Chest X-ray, PA view. Patient: 61 years old, sex F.
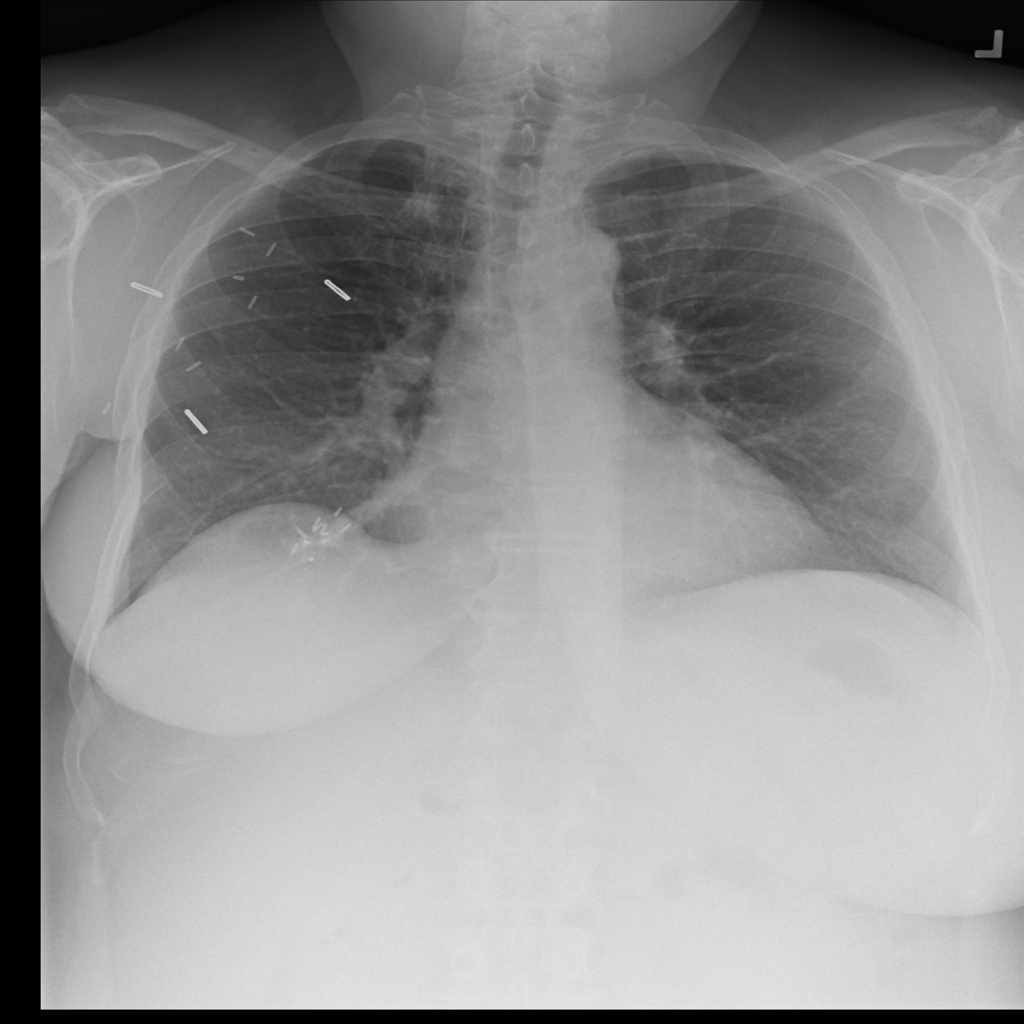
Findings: No Finding